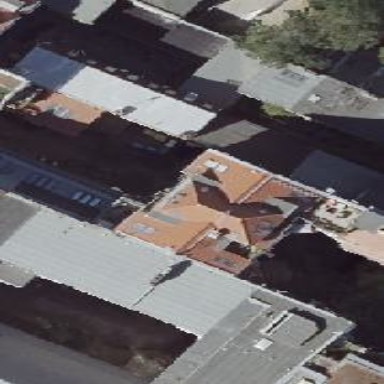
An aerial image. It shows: Grey apartments building with red gambrel roof made of roof tiles.